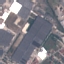
Land use / land cover: Industrial